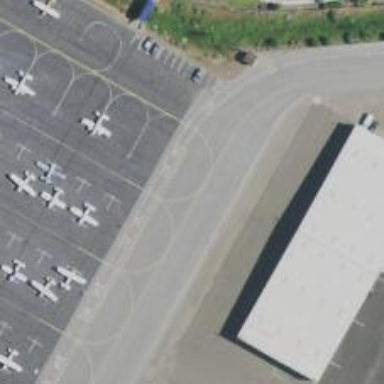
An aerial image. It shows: View of taxiway at the airport.